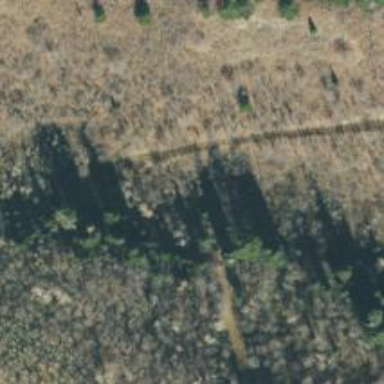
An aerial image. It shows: Path.